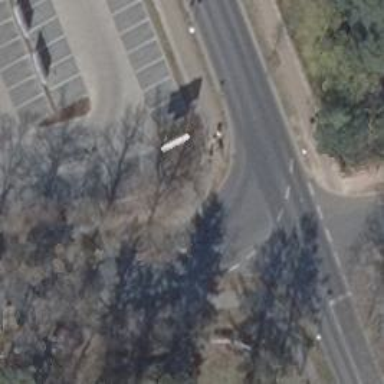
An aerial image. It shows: Secondary road with separate asphalt sidewalk.